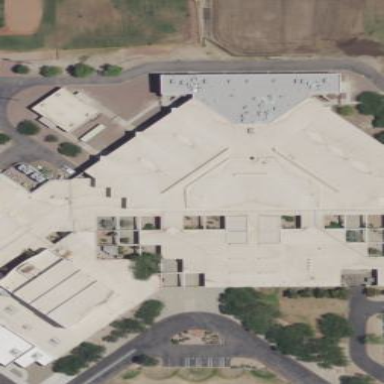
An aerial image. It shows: School building.